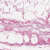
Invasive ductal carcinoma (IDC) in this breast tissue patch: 0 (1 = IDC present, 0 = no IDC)